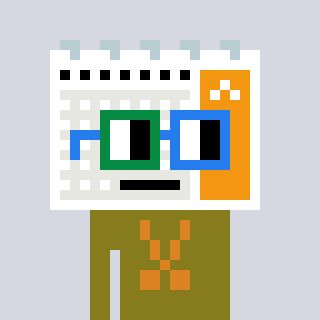
a pixel art character with square green and blue glasses, a calendar-shaped head and a gunk-colored body on a cool background